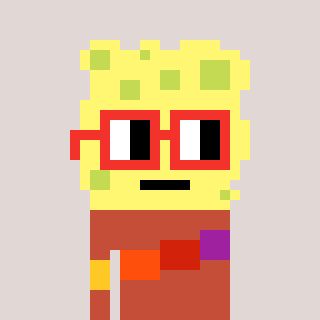
a pixel art character with square red glasses, a sponge-shaped head and a rust-colored body on a warm background